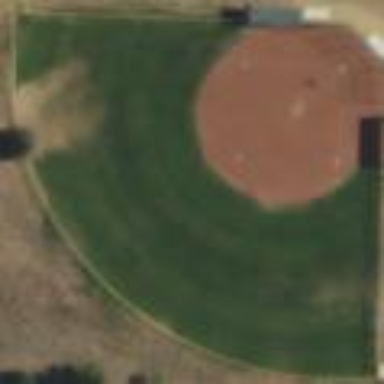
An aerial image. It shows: Baseball pitch for leisure and sports activities.